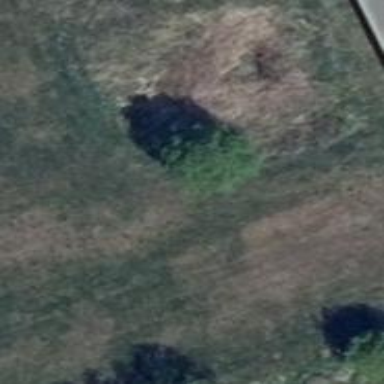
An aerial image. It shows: Deciduous broadleaved tree.